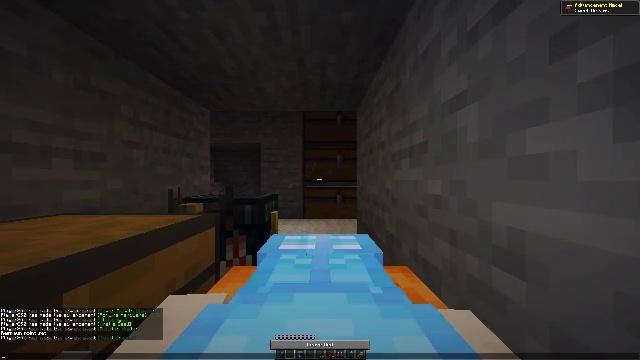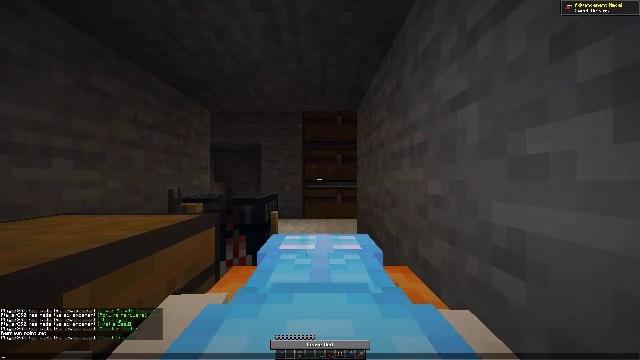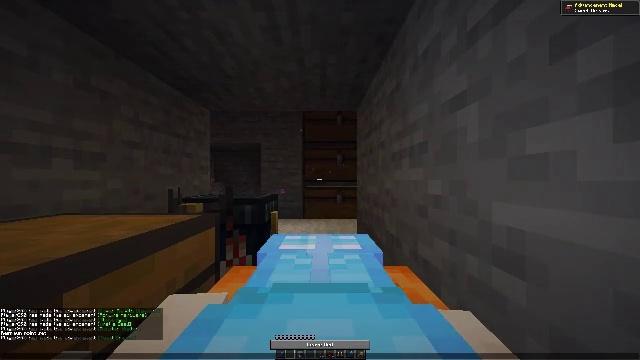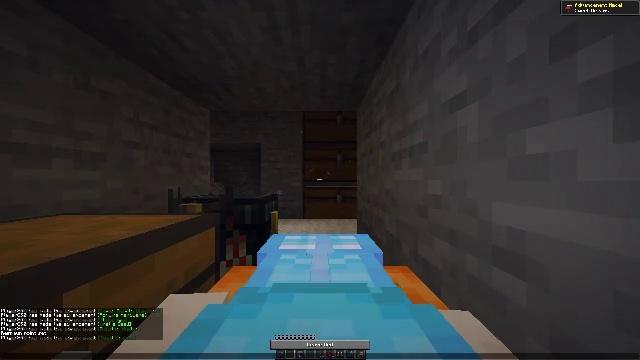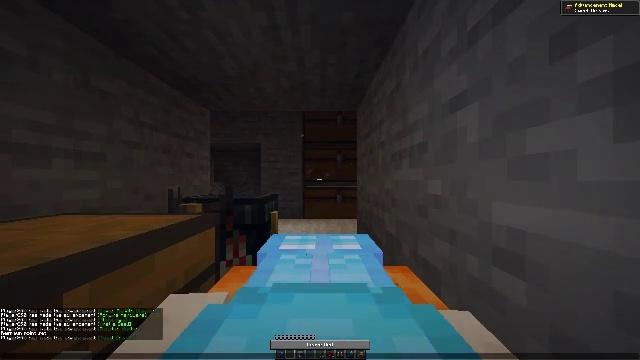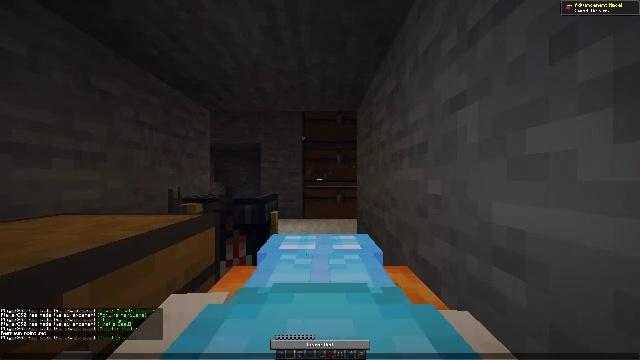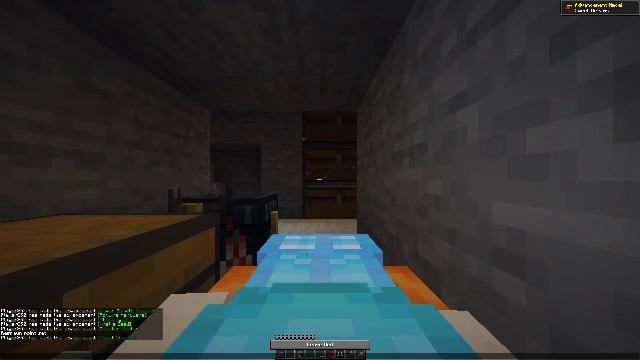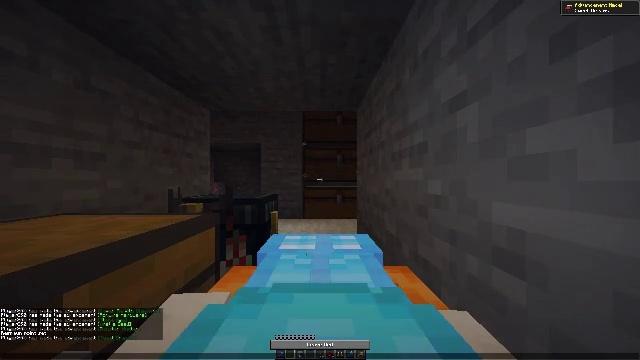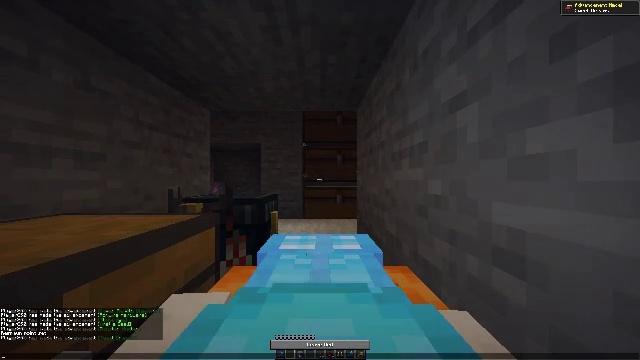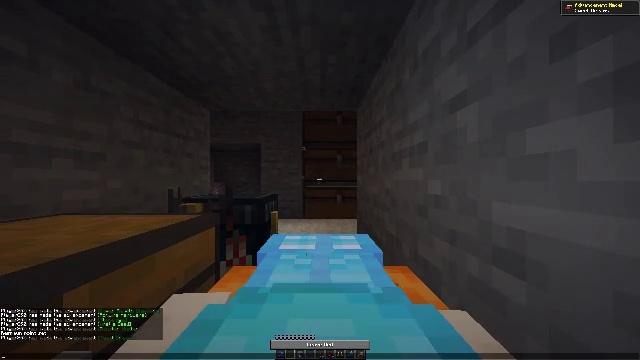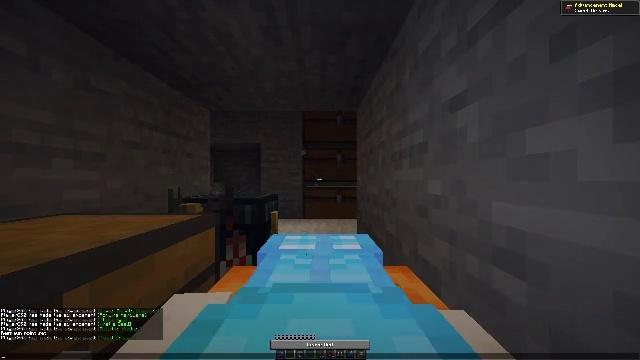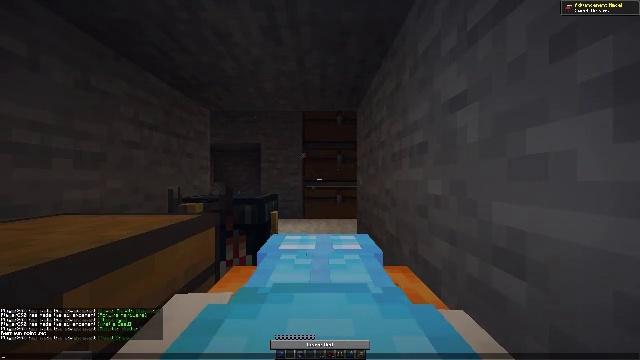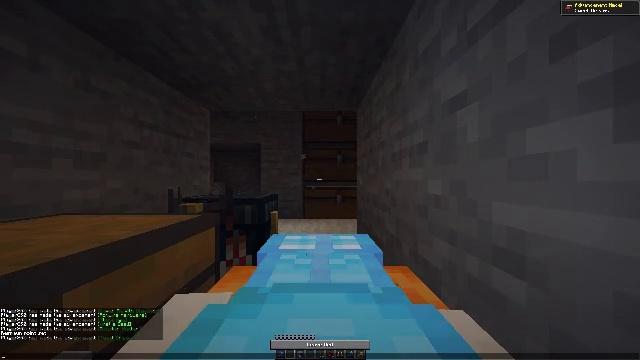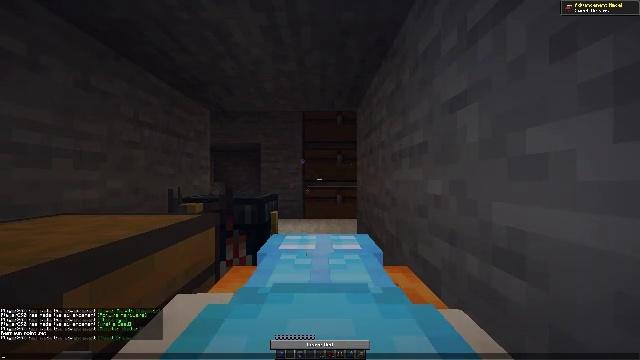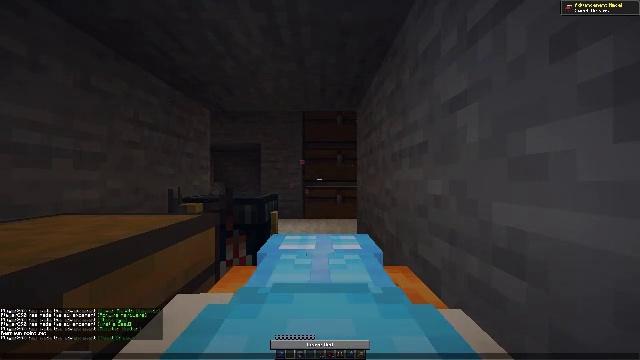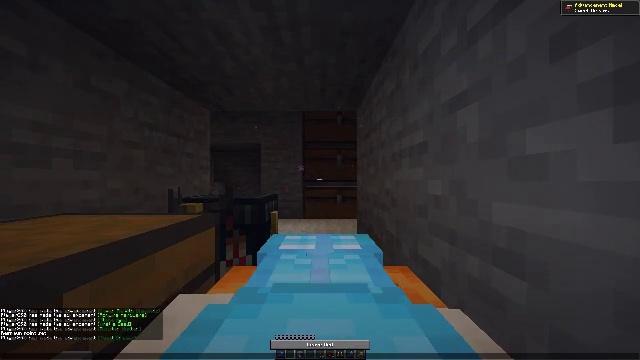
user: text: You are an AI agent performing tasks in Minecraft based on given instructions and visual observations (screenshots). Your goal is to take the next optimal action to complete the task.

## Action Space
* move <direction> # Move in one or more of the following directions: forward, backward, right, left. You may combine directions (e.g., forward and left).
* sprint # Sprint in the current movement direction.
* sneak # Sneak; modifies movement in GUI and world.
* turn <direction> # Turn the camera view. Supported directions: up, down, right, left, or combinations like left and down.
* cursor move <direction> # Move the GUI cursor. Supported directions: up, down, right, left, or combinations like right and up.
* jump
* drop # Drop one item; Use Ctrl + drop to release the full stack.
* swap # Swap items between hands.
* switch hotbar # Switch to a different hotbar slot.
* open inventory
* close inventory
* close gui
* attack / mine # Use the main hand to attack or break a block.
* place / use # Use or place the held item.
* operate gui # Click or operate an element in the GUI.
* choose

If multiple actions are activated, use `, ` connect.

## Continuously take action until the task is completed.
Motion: motion action
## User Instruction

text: Retrieve the barrel for inventory use.
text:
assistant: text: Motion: no_op
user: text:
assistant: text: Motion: no_op
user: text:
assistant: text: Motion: no_op
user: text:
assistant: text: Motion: no_op
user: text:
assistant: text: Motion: no_op
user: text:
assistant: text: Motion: no_op
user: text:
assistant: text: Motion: no_op
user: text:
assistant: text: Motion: no_op
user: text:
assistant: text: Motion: no_op
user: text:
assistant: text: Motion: no_op
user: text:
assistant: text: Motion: no_op
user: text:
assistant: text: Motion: no_op
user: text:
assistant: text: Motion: no_op
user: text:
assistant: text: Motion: no_op
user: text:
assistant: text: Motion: no_op
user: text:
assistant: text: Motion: no_op
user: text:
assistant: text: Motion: no_op
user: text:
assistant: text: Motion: no_op
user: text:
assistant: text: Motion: no_op
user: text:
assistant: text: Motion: no_op
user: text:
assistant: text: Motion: no_op
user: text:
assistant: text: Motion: no_op
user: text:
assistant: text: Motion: no_op
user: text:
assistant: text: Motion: no_op
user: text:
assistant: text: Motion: no_op
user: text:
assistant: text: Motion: no_op
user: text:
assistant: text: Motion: no_op
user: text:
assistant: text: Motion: no_op
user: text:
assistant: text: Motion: no_op
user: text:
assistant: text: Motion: no_op